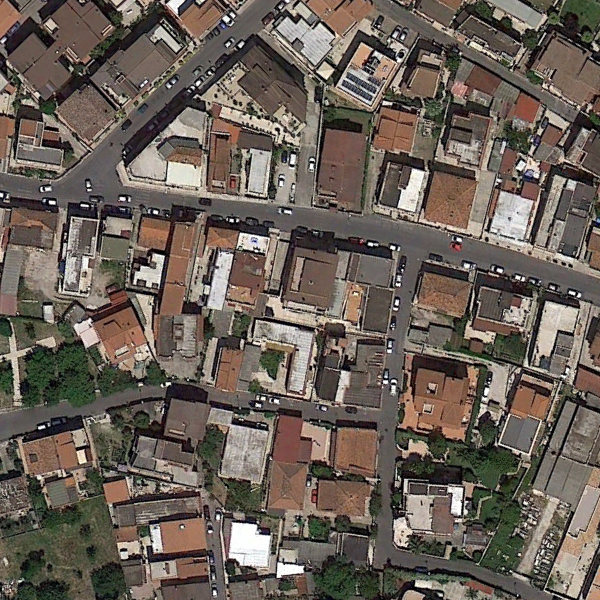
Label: DenseResidential